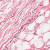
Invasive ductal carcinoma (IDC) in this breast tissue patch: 0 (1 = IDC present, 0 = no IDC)